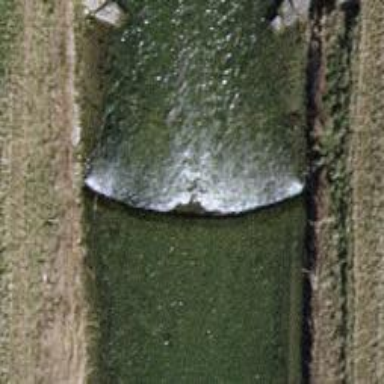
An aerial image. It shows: Weir along the waterway.